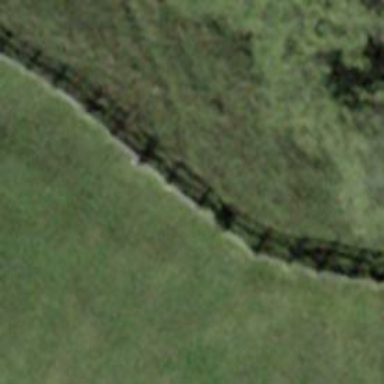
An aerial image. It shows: Fence is in the image.